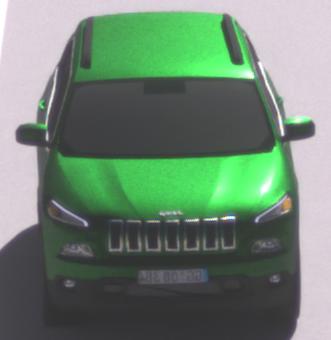
Make: Jeep
Model: Cherokee 3.2 V6 Pentastar
Detailed model: Cherokee (KL)
Model produced from: 2014/07
Model produced until: 2015/07
Doors: 5
Color: green
Road condition: dry road
Daytime: morning or afternoon
Contrast: high contrast